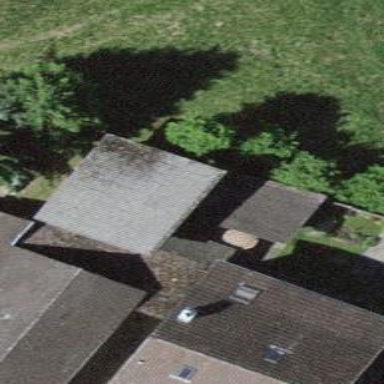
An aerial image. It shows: Rural barn.